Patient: sex M, age 38
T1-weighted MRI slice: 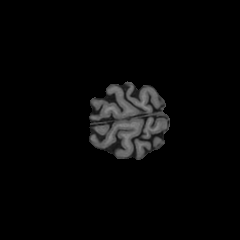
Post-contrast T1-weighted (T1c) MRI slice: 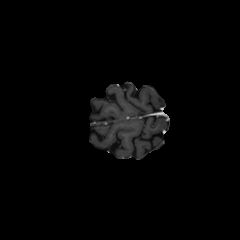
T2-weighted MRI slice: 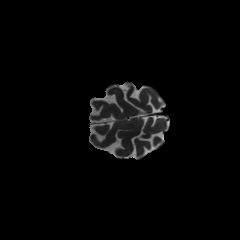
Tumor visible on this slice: no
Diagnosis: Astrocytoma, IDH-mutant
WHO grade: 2